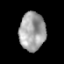
Tissue: prostate
Cell type: T cells
Senescence score: 0.229
Nuclear area (px): 980
Mean DAPI intensity: 161.551